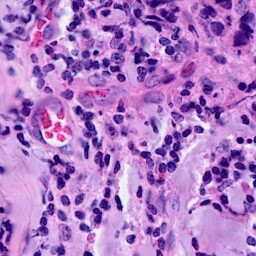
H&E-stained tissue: Breast